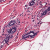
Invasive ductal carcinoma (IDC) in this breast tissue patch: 0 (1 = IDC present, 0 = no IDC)